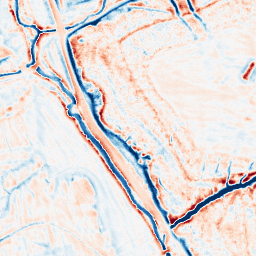
Category: edge_preserving
Decomposition family: bilateral
Decomposition parameters: d: 15
sigma_color: 150
sigma_space: 100
Upsampling method: sinc_hamming
Upsampling parameters: scale: 2
kernel_size: 8
Upsampling scale: 2